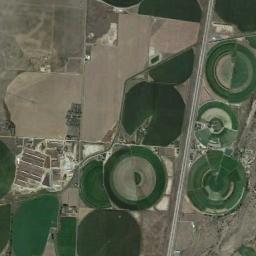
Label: circular_farmland